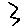
Label: zigzag